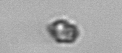
Label: Heterocapsa_rotundata